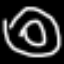
Label: donut